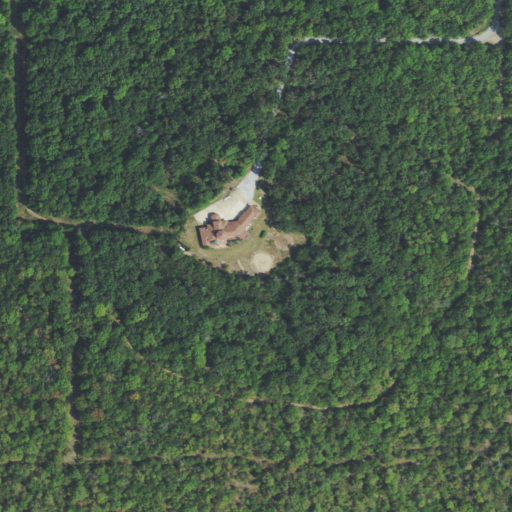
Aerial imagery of mountain in Oklahoma named Hawkins Mountain containing deciduous forest, mixed forest, open development, shrub, and medium intensity development